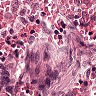
Metastatic tissue present: no